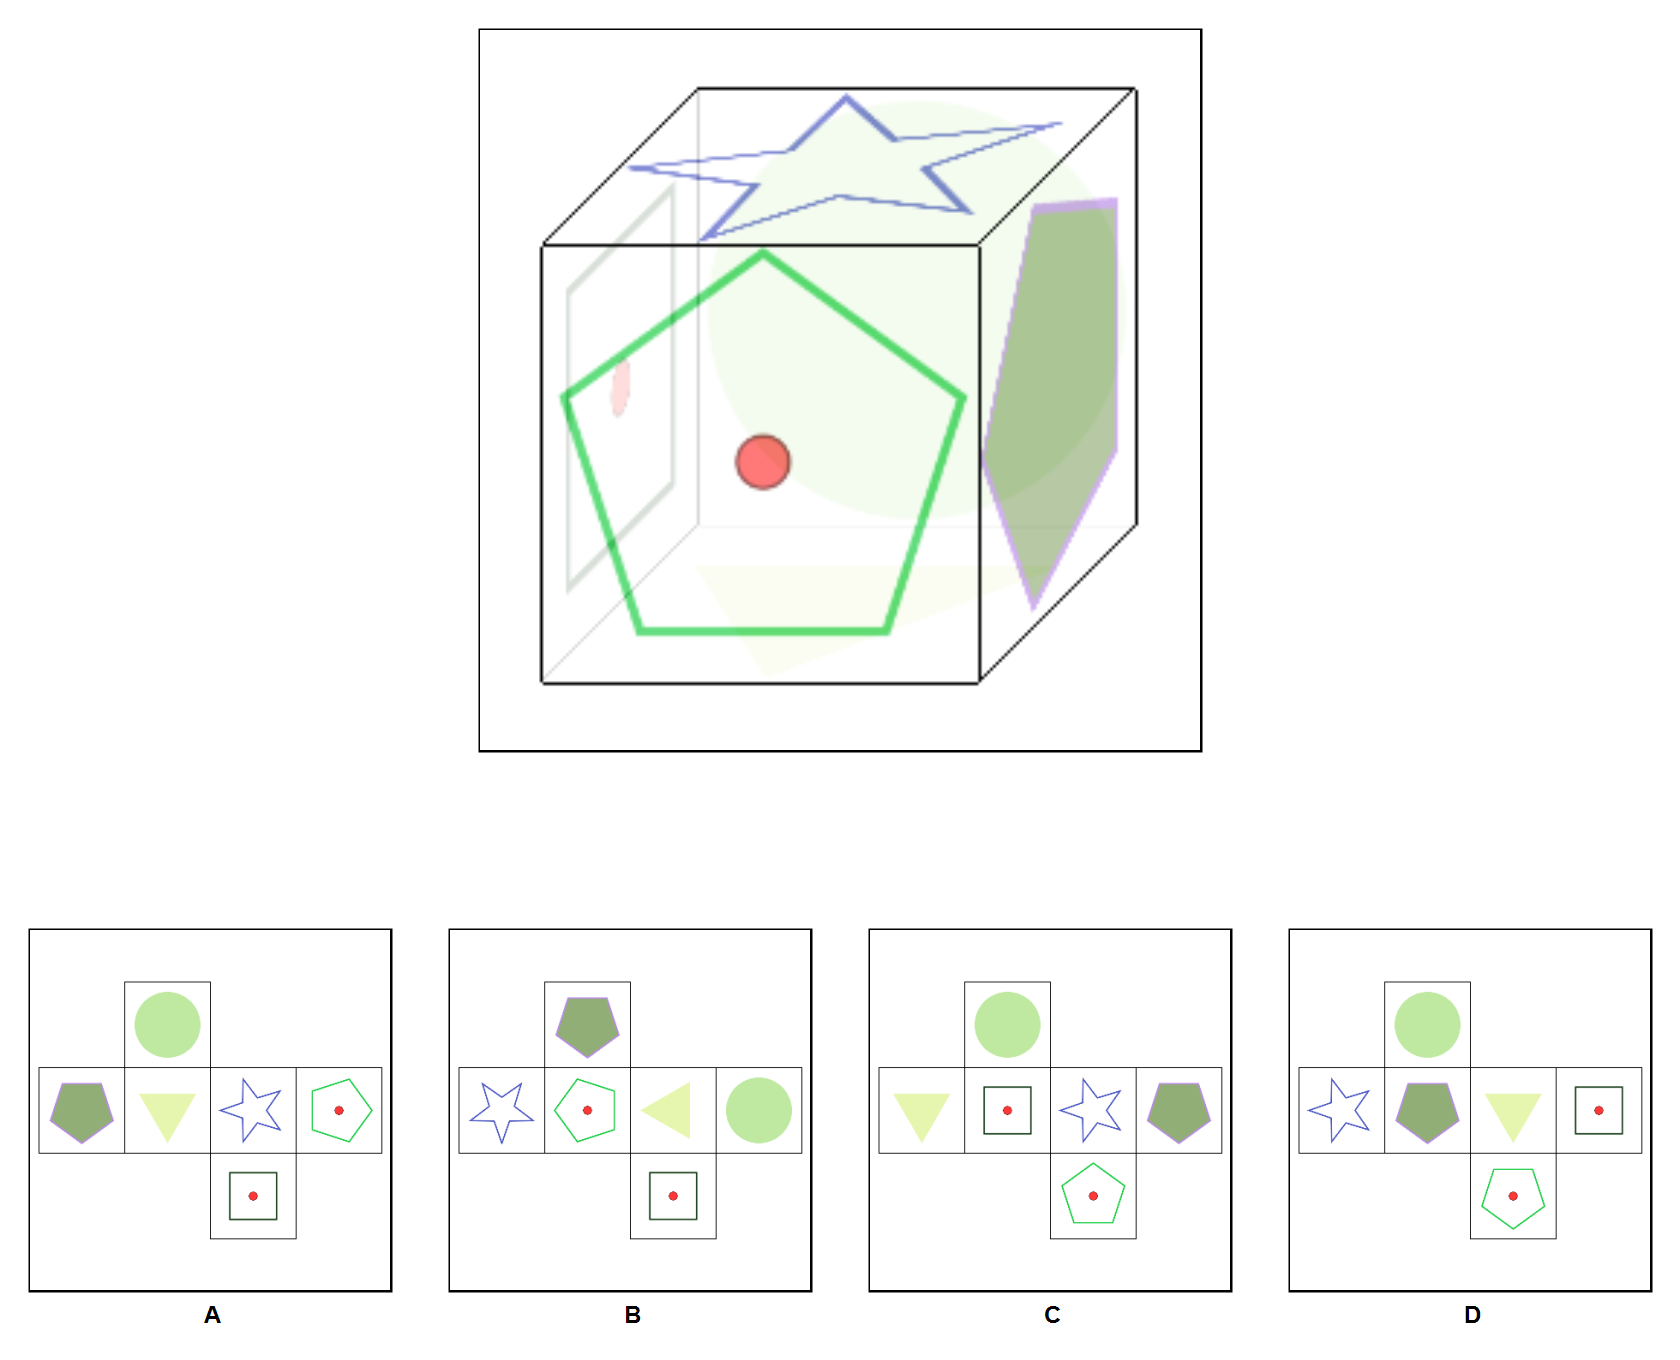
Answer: A